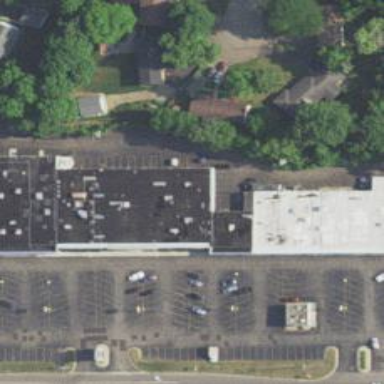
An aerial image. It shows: Retail building.